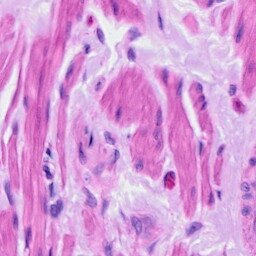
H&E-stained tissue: Ovarian